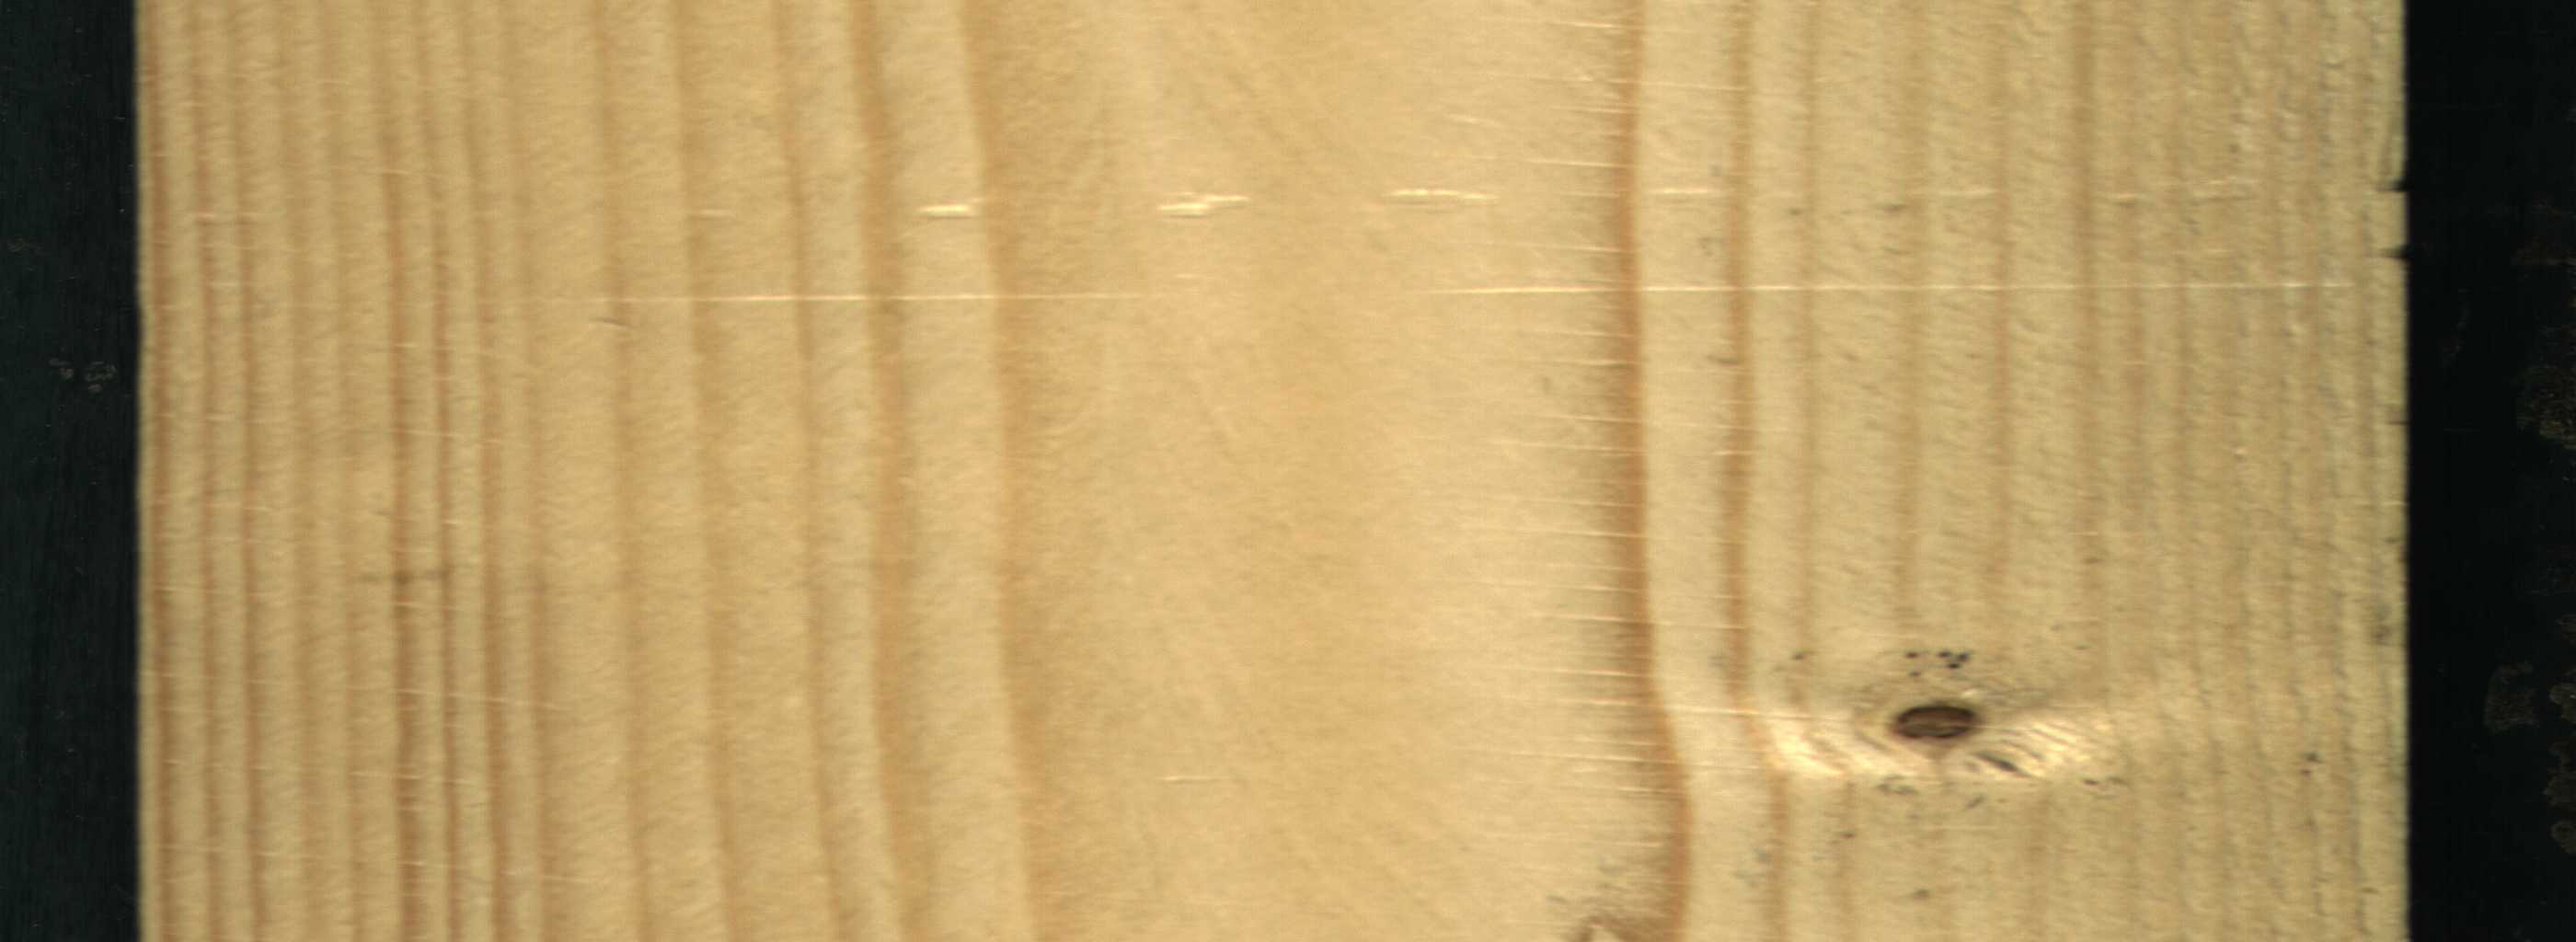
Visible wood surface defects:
Dead_Knot